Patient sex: M
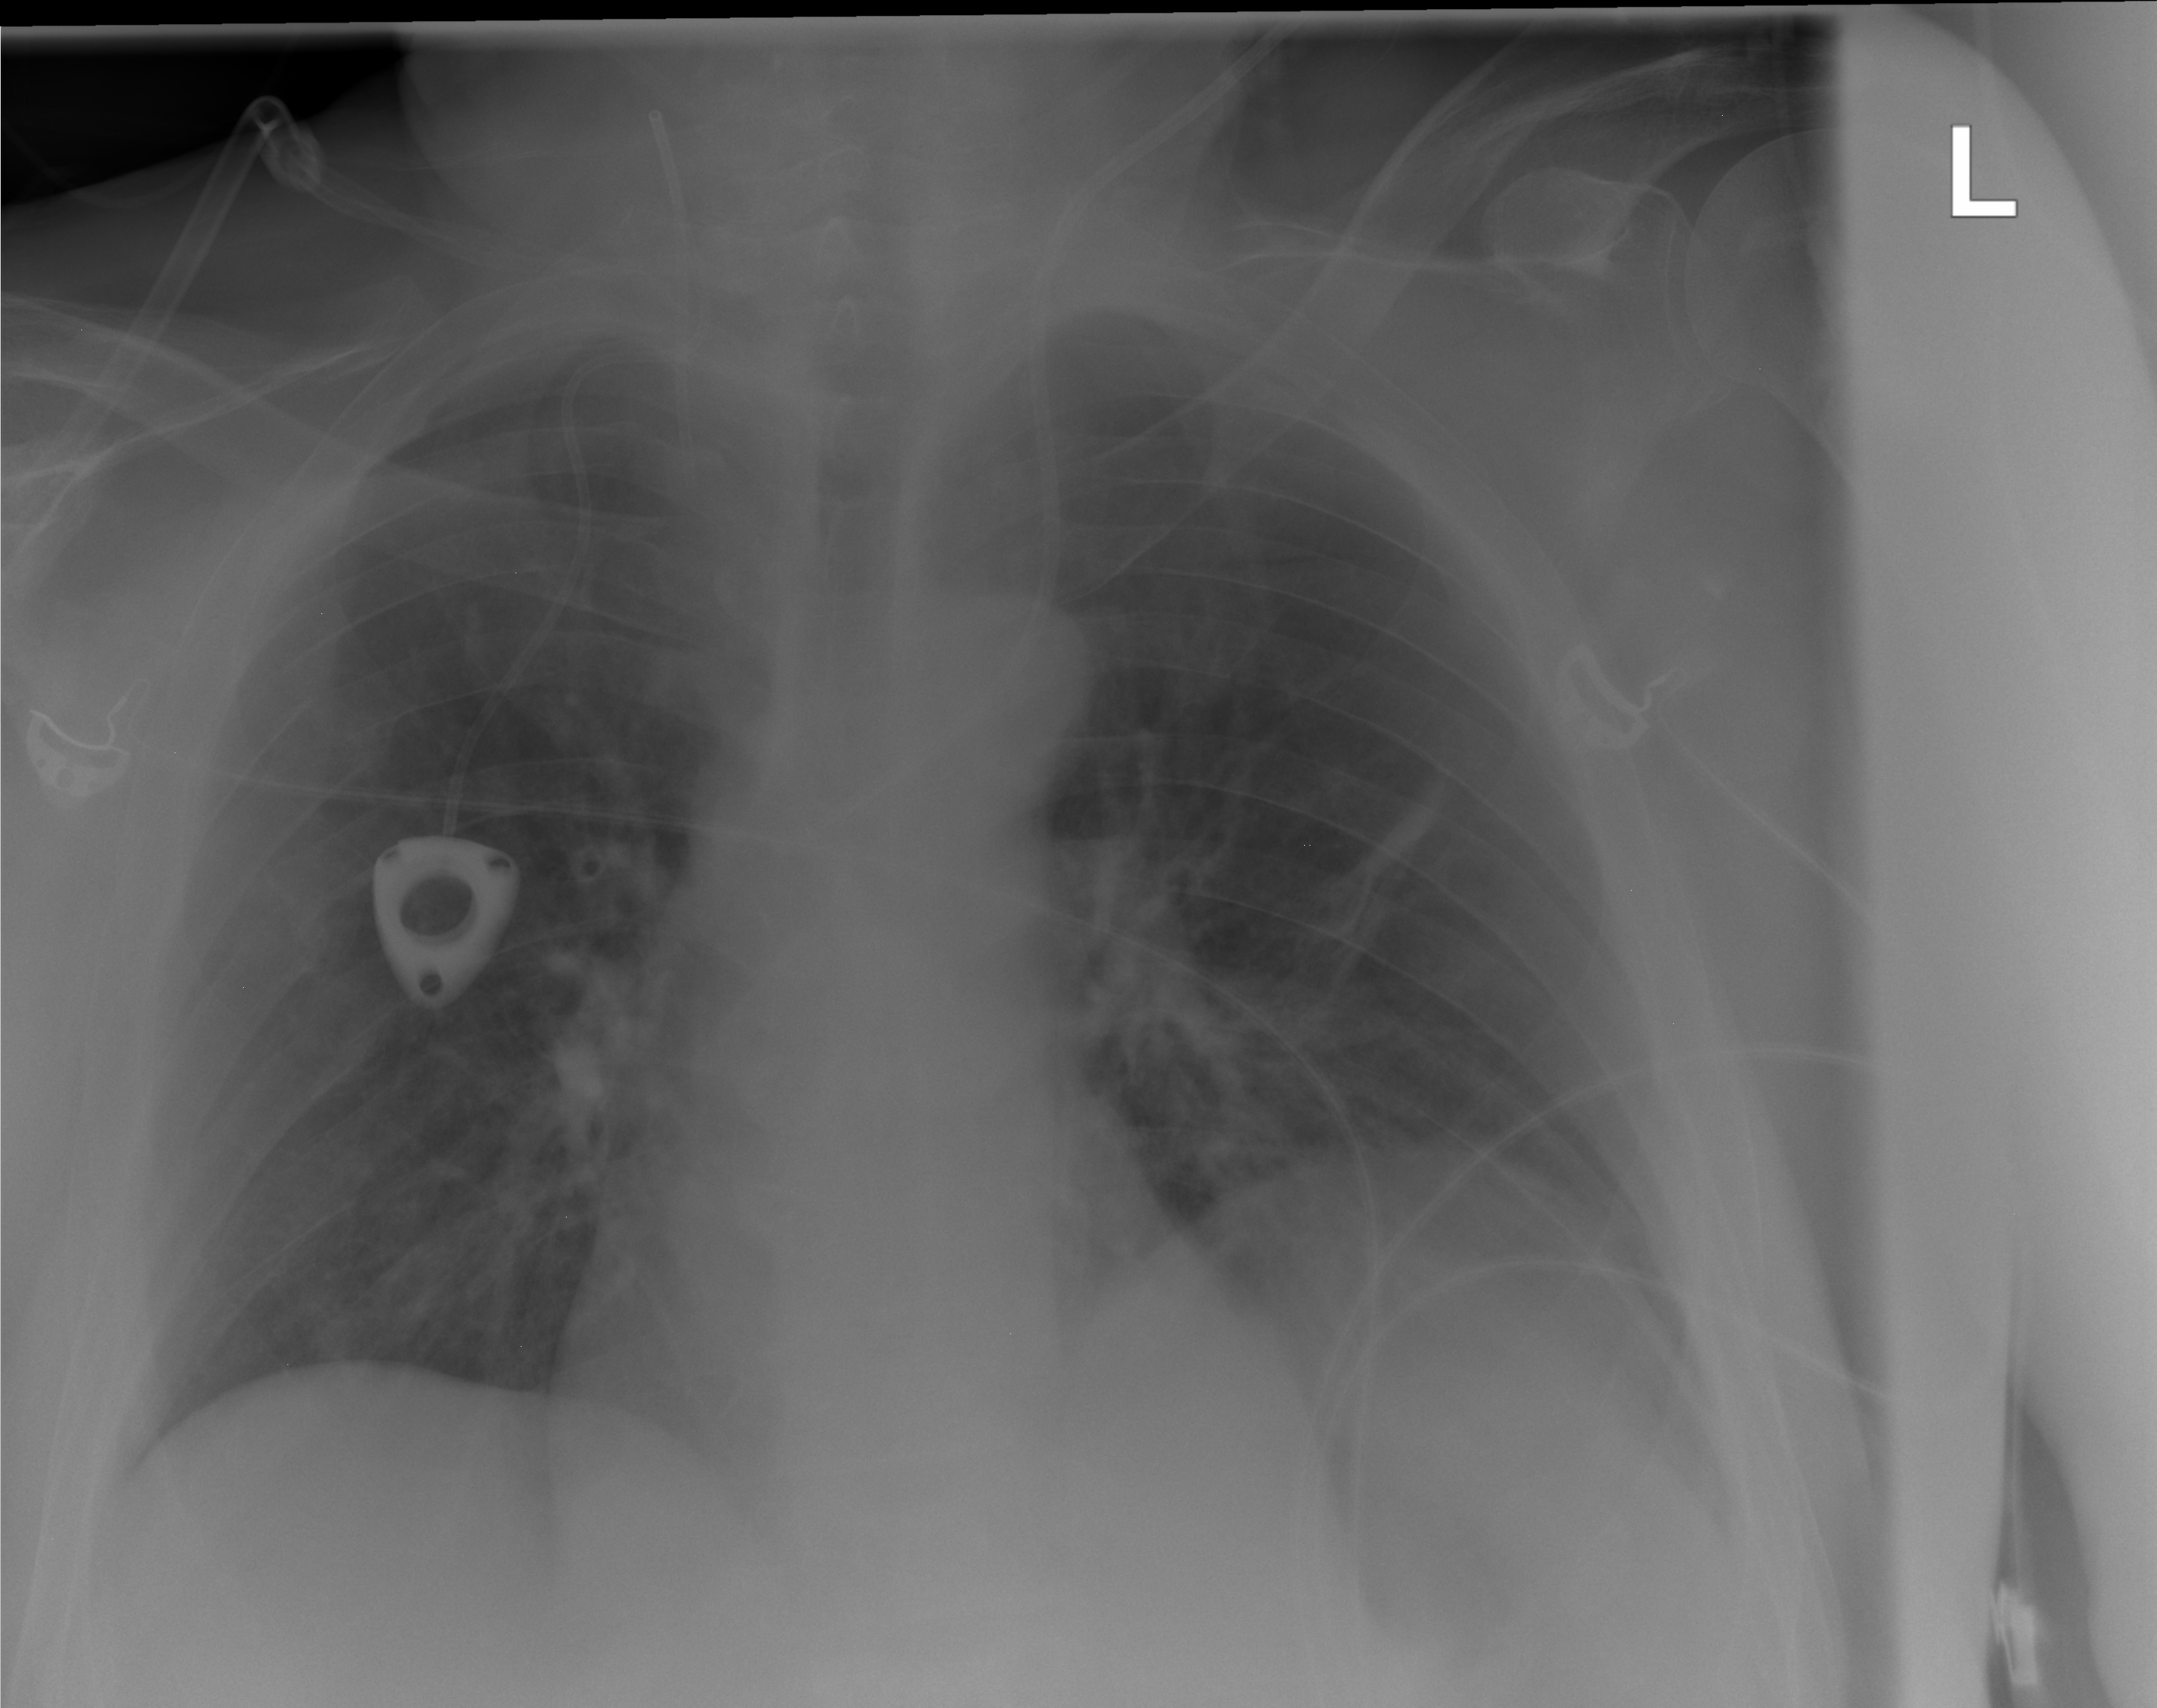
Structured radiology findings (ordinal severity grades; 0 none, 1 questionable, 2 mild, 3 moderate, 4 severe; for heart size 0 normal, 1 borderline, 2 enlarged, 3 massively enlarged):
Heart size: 0
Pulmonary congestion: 0
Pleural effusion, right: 0
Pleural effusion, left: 0
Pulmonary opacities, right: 0
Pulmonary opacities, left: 0
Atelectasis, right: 0
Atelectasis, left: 2